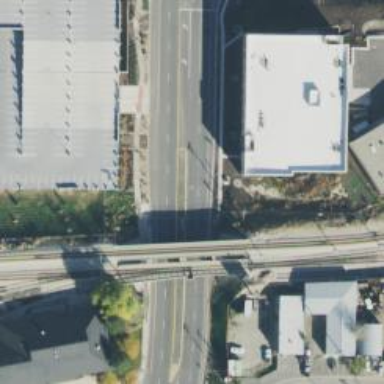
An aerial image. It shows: Footway road with tunnel passage.